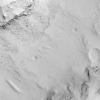
Atmospheric dust classification: not_dusty